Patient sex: M
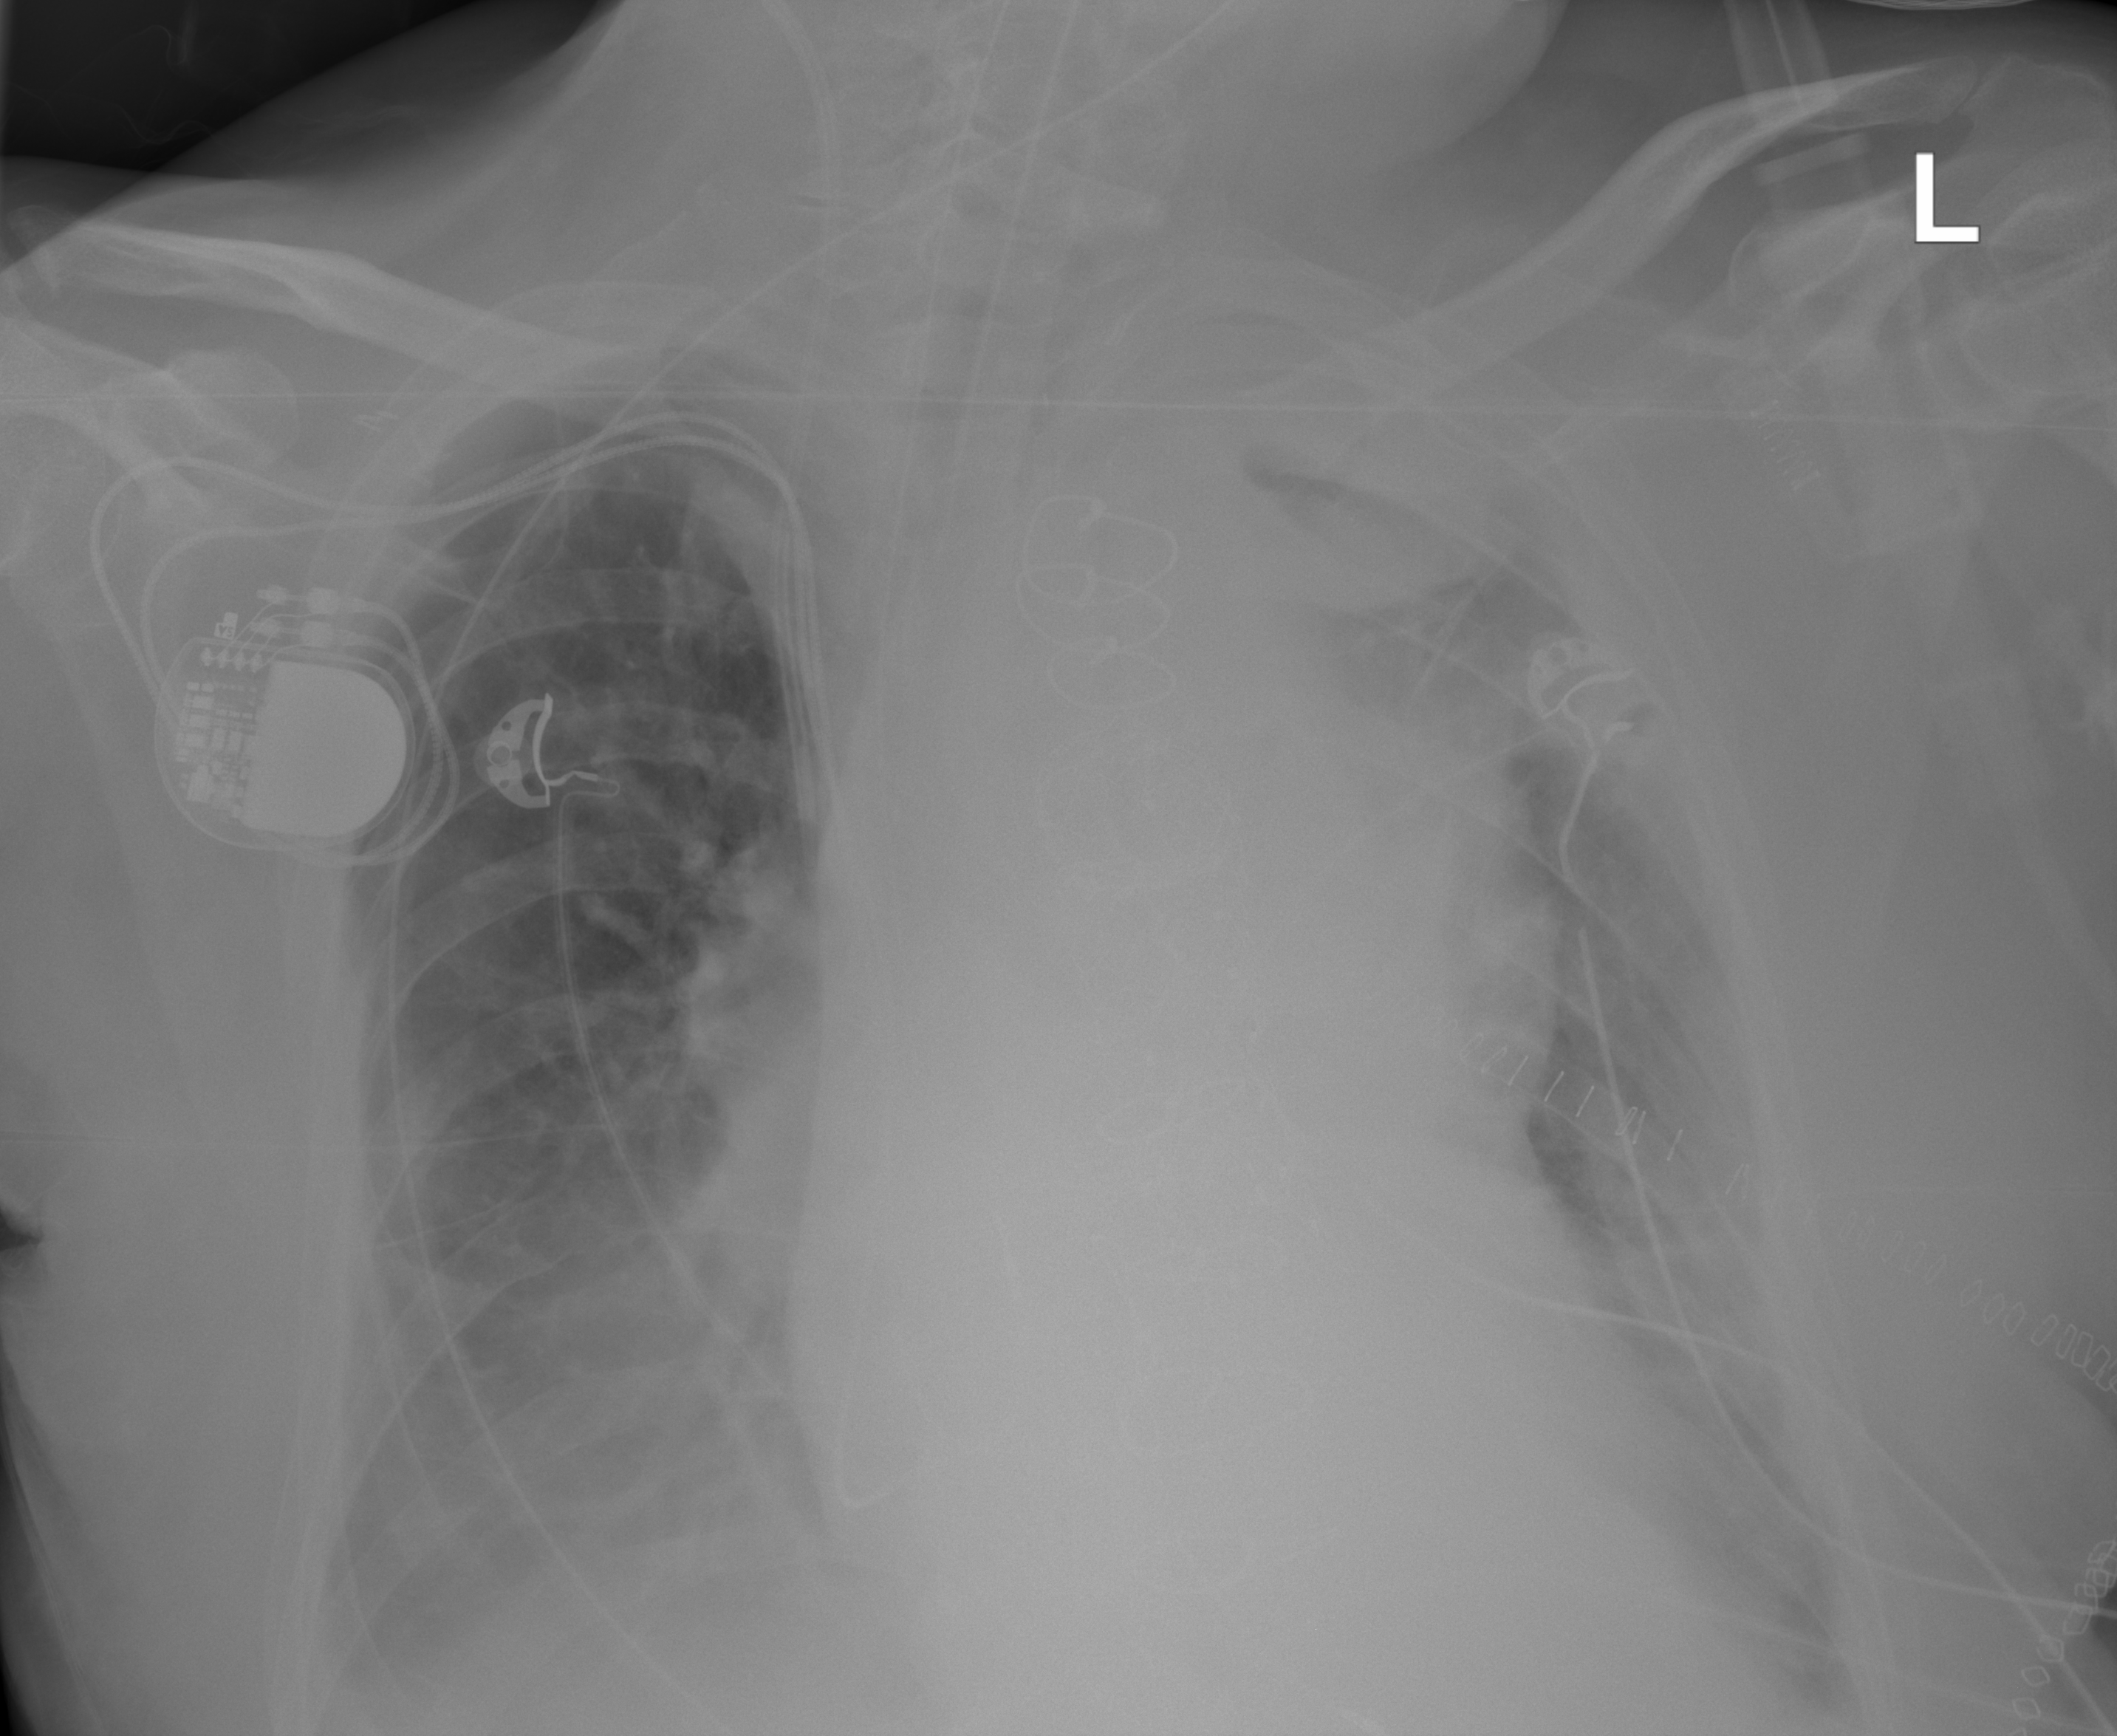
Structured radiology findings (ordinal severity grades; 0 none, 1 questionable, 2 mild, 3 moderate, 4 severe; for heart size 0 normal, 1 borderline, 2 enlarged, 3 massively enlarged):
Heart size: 2
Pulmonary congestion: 0
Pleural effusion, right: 2
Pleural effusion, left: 2
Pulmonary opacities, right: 2
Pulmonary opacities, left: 2
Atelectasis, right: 3
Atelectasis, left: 3